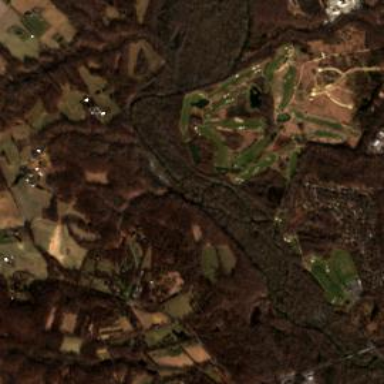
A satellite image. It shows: Golf course surrounded by greenery.